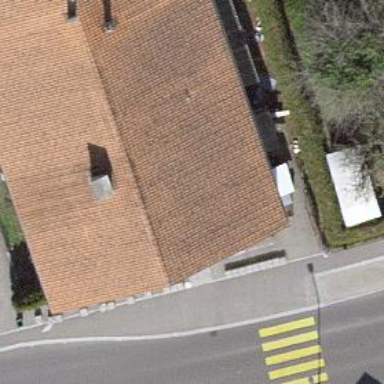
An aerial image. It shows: Pub.